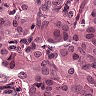
Metastatic tissue present: yes